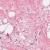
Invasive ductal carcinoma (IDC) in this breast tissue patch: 0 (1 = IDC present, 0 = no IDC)